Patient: sex M, age 51
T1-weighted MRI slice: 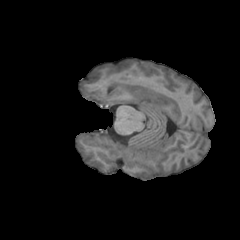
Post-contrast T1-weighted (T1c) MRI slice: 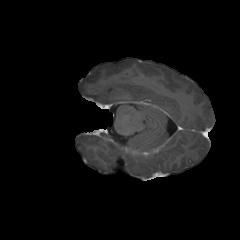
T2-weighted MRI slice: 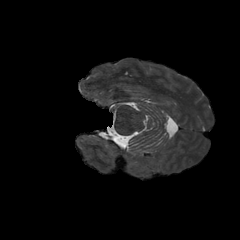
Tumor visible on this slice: no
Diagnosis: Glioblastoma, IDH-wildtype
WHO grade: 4